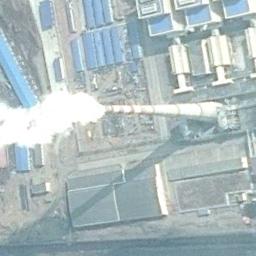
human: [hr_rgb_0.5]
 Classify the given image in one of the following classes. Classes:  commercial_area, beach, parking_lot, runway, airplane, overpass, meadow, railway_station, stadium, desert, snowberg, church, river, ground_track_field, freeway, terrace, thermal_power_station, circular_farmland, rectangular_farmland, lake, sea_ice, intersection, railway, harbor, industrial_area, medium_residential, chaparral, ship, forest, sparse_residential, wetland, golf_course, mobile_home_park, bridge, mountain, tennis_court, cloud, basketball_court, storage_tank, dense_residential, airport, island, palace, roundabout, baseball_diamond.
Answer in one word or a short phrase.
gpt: thermal_power_station